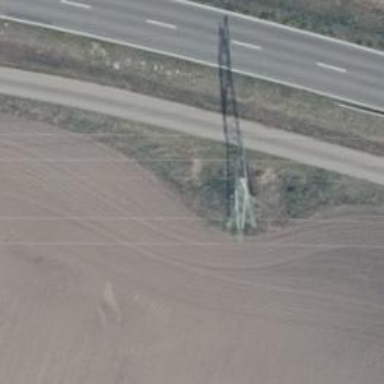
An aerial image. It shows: Power line in the image.